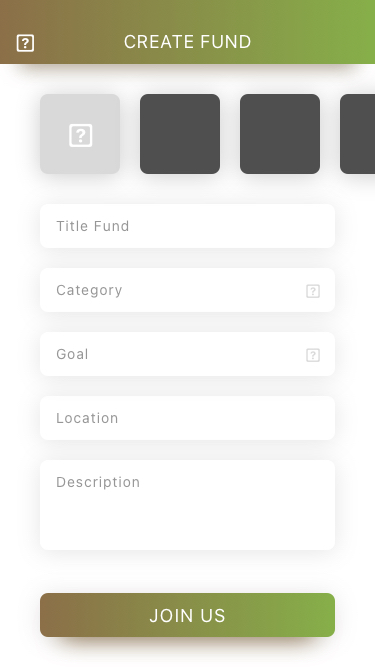
Text in this UI design:
join us
Title Fund
Location
Description

Category

Goal


create fund